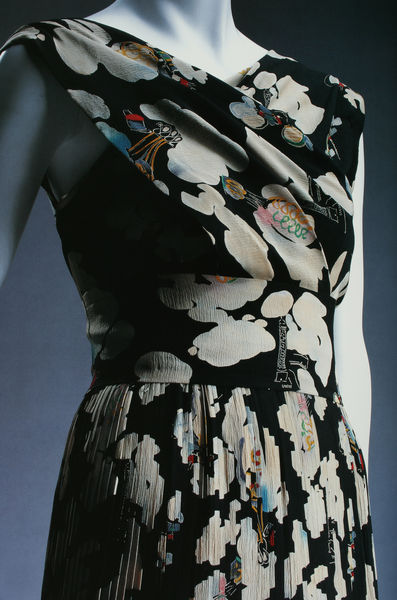
Titel: Abendkleid
Künstler: Elsa Schiaparelli
Standort: Kyoto (Japan)
Institution: Kyoto Costume Institute
Schlagwörter: blau, dunkel, weiß, blumen, braun, frankreich, frau, grau, hell, kleid, schwarz, gürtel, rot, tuch, muster, falten, stoff, seide, ornage, eiffelturm, detail, floral, faltenwurf, foto, gemustert, puppe, plissiert, ärmellos, modellkleid, chiffon, taillenbetont